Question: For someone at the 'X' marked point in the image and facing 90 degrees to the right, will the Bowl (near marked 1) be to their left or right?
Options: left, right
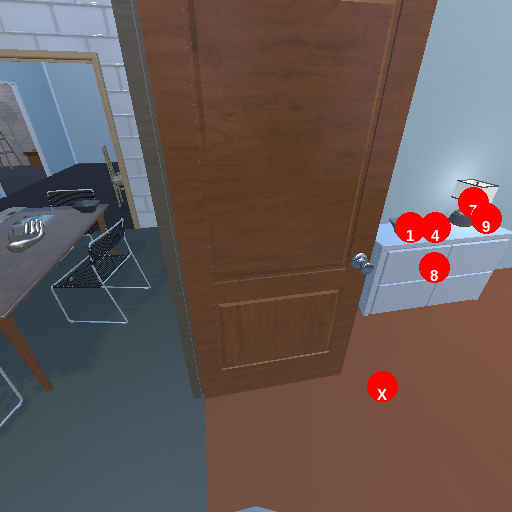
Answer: left